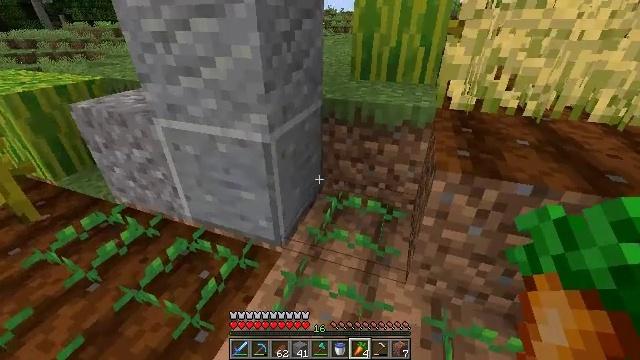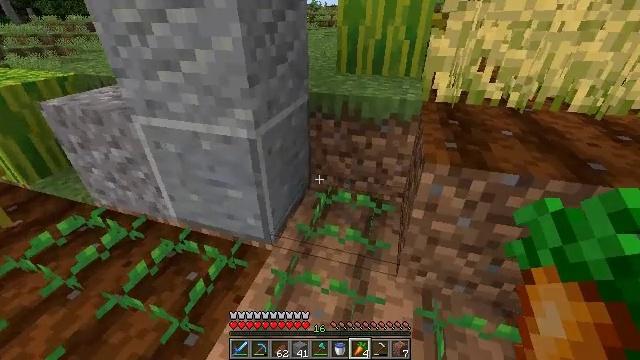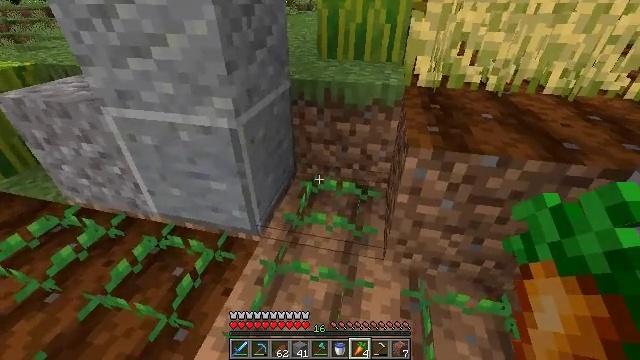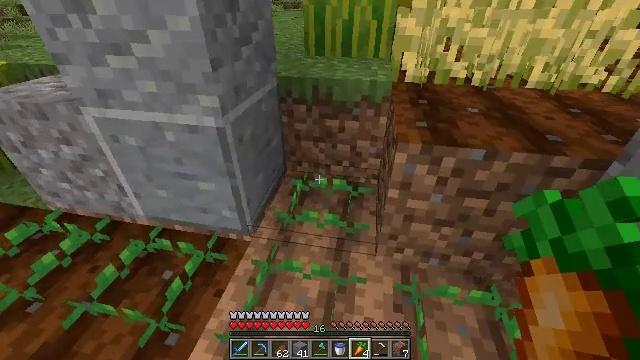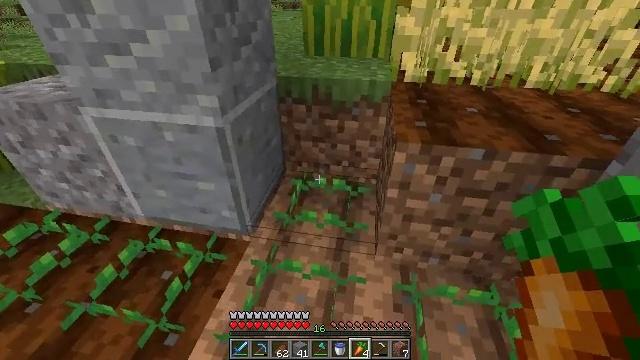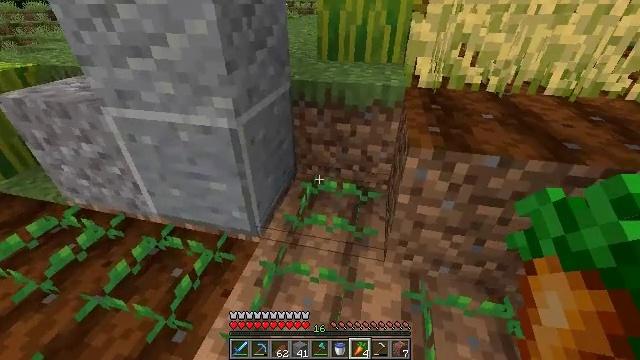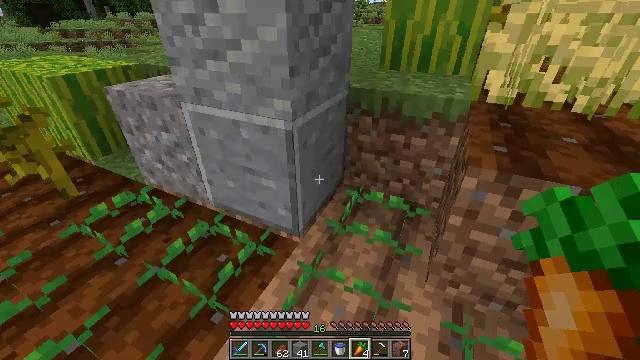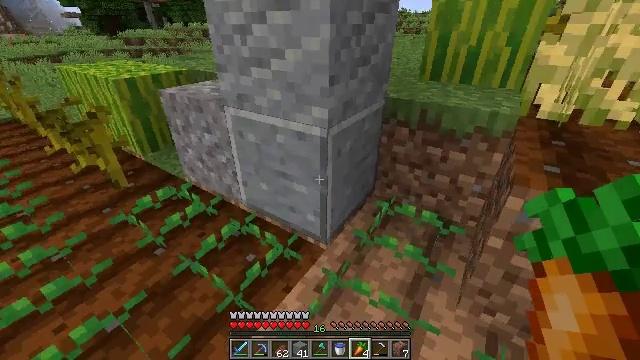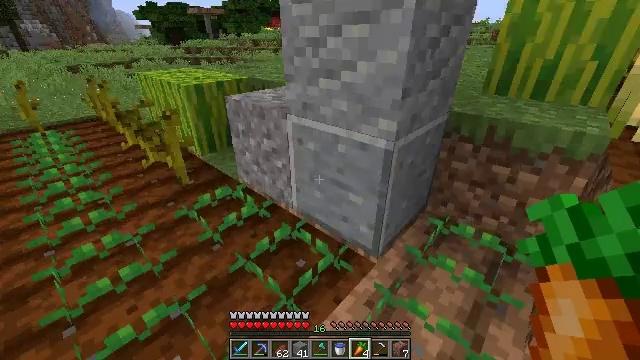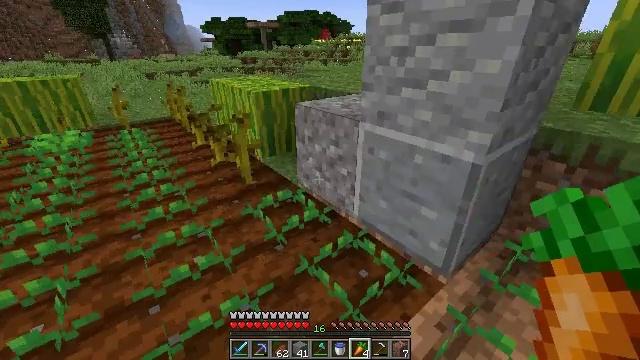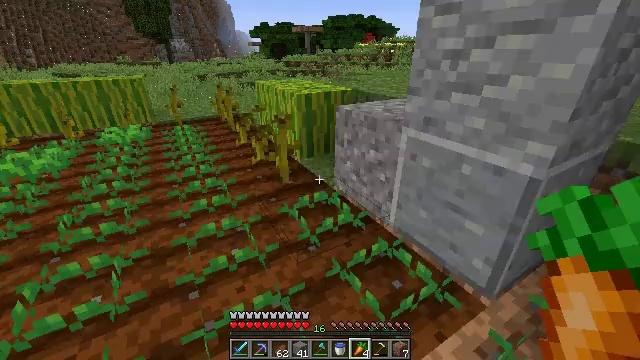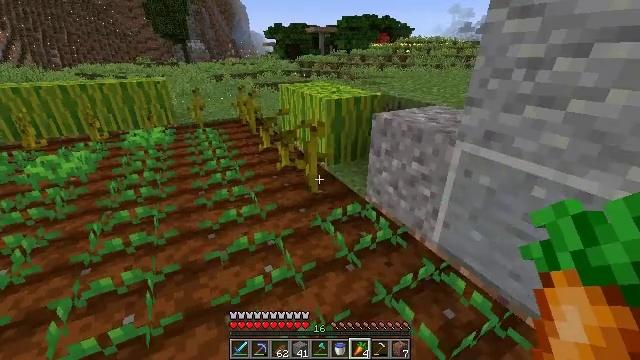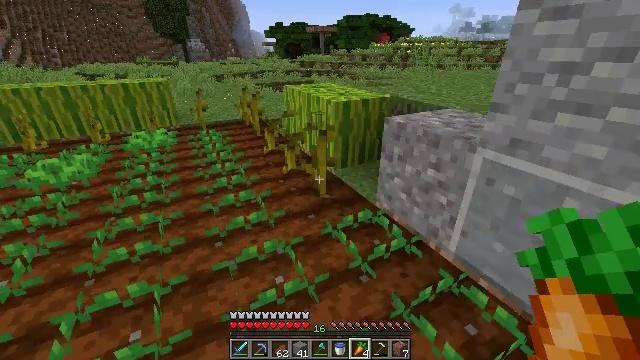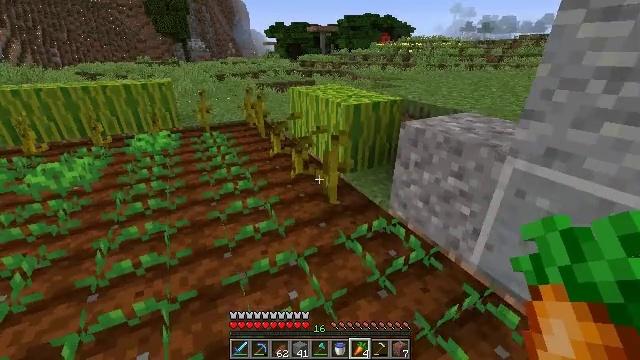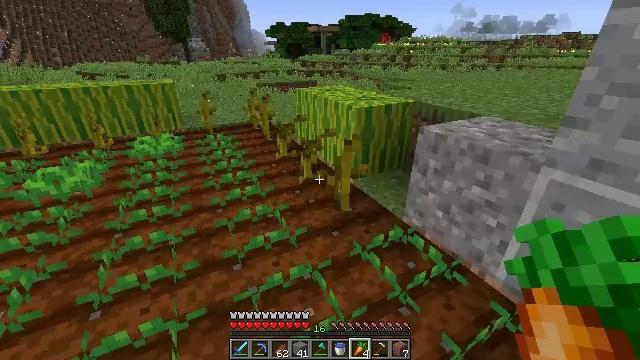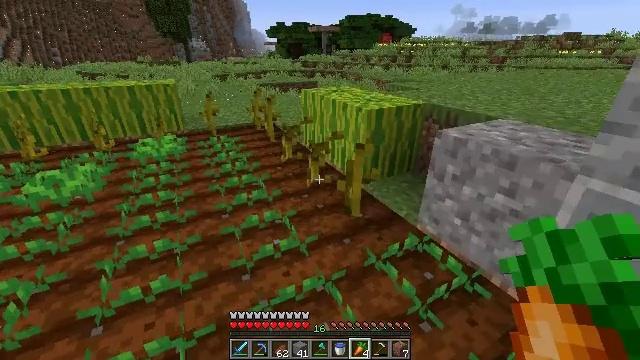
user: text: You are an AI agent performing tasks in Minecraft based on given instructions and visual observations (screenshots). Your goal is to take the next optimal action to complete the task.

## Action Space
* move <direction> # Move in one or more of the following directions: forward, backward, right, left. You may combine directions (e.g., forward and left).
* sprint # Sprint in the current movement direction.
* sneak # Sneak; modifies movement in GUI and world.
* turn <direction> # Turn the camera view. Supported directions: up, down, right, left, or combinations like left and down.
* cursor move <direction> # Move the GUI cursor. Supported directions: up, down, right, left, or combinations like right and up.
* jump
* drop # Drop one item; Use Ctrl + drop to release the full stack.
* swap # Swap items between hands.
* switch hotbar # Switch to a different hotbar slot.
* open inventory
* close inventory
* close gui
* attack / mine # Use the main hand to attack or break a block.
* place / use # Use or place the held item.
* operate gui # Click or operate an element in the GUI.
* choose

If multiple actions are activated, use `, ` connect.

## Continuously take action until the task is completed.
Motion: motion action
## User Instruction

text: Drop a poisonous potato.
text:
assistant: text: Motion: turn right and down
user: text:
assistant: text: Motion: turn right and down
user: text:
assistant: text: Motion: turn right
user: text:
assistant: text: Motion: no_op
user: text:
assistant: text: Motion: turn left
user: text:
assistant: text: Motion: turn left and up
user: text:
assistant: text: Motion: move left, turn left and up
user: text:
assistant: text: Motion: move left, turn left and up
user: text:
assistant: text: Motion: move left, turn left and up
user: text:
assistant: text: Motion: move forward and move left, turn left
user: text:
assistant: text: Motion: move forward and move left, turn left
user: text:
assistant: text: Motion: move forward and move left
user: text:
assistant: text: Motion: move forward and move left
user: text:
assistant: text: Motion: move forward and move left
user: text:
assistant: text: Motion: move forward and move left
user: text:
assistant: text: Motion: move forward and move left
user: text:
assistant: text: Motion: move forward and move left
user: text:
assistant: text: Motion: move forward
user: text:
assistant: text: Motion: move forward
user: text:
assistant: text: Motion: move forward
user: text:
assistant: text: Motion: move forward
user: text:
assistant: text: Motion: move forward
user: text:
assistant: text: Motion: move forward, turn left
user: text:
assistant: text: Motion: move forward, turn left and up
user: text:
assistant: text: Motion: move forward, turn left and up
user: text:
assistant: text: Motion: move forward, turn left and up
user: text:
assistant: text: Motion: move forward, turn left
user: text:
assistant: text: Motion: move forward, turn left
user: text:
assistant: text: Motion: move forward, sprint, turn left
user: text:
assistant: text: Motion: move forward, sprint, turn left